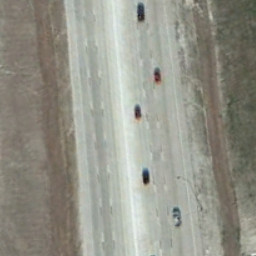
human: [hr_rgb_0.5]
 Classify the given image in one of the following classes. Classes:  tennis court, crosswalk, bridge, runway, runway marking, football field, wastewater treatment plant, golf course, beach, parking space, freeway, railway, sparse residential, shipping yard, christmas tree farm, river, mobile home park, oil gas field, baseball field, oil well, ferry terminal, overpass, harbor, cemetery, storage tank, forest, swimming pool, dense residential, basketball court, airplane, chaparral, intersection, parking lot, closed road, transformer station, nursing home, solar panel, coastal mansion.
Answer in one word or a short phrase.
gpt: freeway